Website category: restaurant
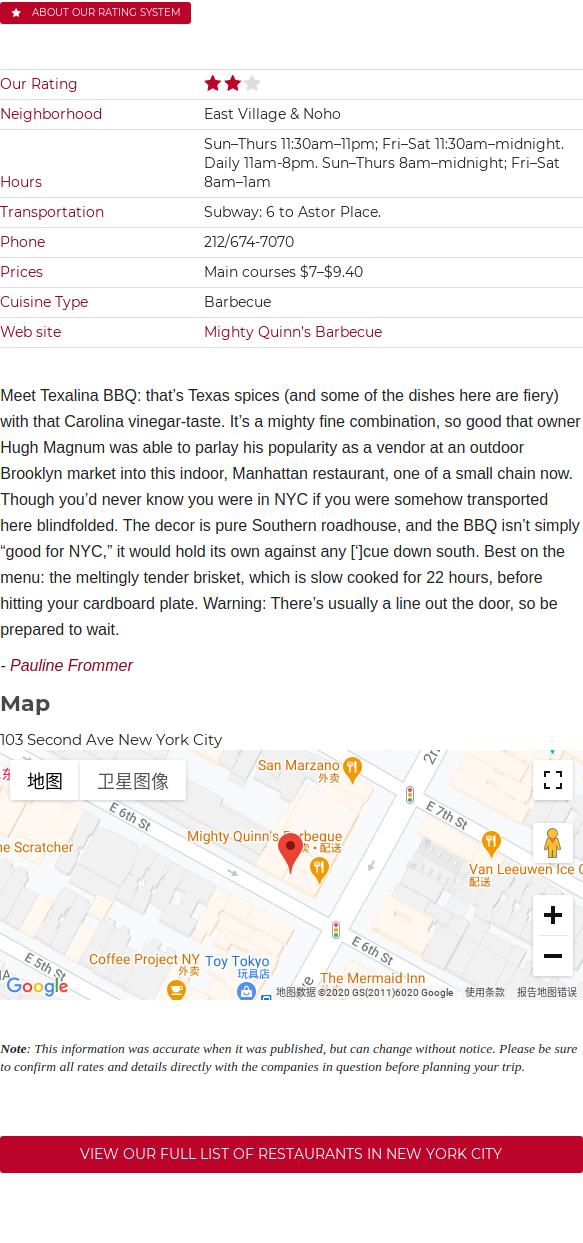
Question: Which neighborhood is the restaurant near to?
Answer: East Village & Noho

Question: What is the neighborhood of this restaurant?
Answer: East Village & Noho

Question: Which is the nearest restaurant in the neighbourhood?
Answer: East Village & Noho

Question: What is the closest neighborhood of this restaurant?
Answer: East Village & Noho

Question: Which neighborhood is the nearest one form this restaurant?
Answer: East Village & Noho

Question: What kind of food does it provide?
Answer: Barbecue

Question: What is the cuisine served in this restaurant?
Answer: Barbecue

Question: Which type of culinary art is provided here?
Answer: Barbecue

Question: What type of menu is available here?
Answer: Barbecue

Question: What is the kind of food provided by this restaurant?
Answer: Barbecue

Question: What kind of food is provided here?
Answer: Barbecue

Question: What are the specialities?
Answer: Barbecue

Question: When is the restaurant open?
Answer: SunThurs 11:30am11pm; FriSat 11:30ammidnight. Daily 11am-8pm. SunThurs 8ammidnight; FriSat 8am1am

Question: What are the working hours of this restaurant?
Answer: SunThurs 11:30am11pm; FriSat 11:30ammidnight. Daily 11am-8pm. SunThurs 8ammidnight; FriSat 8am1am

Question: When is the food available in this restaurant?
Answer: SunThurs 11:30am11pm; FriSat 11:30ammidnight. Daily 11am-8pm. SunThurs 8ammidnight; FriSat 8am1am

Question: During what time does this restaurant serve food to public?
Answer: SunThurs 11:30am11pm; FriSat 11:30ammidnight. Daily 11am-8pm. SunThurs 8ammidnight; FriSat 8am1am

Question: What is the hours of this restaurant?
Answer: SunThurs 11:30am11pm; FriSat 11:30ammidnight. Daily 11am-8pm. SunThurs 8ammidnight; FriSat 8am1am

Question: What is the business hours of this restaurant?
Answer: SunThurs 11:30am11pm; FriSat 11:30ammidnight. Daily 11am-8pm. SunThurs 8ammidnight; FriSat 8am1am

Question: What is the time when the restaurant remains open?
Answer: SunThurs 11:30am11pm; FriSat 11:30ammidnight. Daily 11am-8pm. SunThurs 8ammidnight; FriSat 8am1am

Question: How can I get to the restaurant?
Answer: Subway: 6 to Astor Place.

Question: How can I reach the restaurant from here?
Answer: Subway: 6 to Astor Place.

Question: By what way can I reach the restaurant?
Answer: Subway: 6 to Astor Place.

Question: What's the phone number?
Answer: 212/674-7070

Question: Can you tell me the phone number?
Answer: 212/674-7070

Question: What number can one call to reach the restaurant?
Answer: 212/674-7070

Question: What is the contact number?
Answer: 212/674-7070

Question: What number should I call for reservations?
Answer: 212/674-7070

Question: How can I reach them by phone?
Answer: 212/674-7070

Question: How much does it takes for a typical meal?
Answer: Main courses $7$9.40

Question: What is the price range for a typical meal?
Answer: Main courses $7$9.40

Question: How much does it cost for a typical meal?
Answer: Main courses $7$9.40

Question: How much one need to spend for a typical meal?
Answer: Main courses $7$9.40

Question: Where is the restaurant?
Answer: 103 Second Ave New York City

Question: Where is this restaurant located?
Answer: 103 Second Ave New York City

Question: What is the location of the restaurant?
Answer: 103 Second Ave New York City

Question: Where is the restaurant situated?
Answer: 103 Second Ave New York City

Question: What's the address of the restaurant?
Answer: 103 Second Ave New York City

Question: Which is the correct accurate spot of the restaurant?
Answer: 103 Second Ave New York City

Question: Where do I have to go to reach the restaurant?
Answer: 103 Second Ave New York City